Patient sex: F
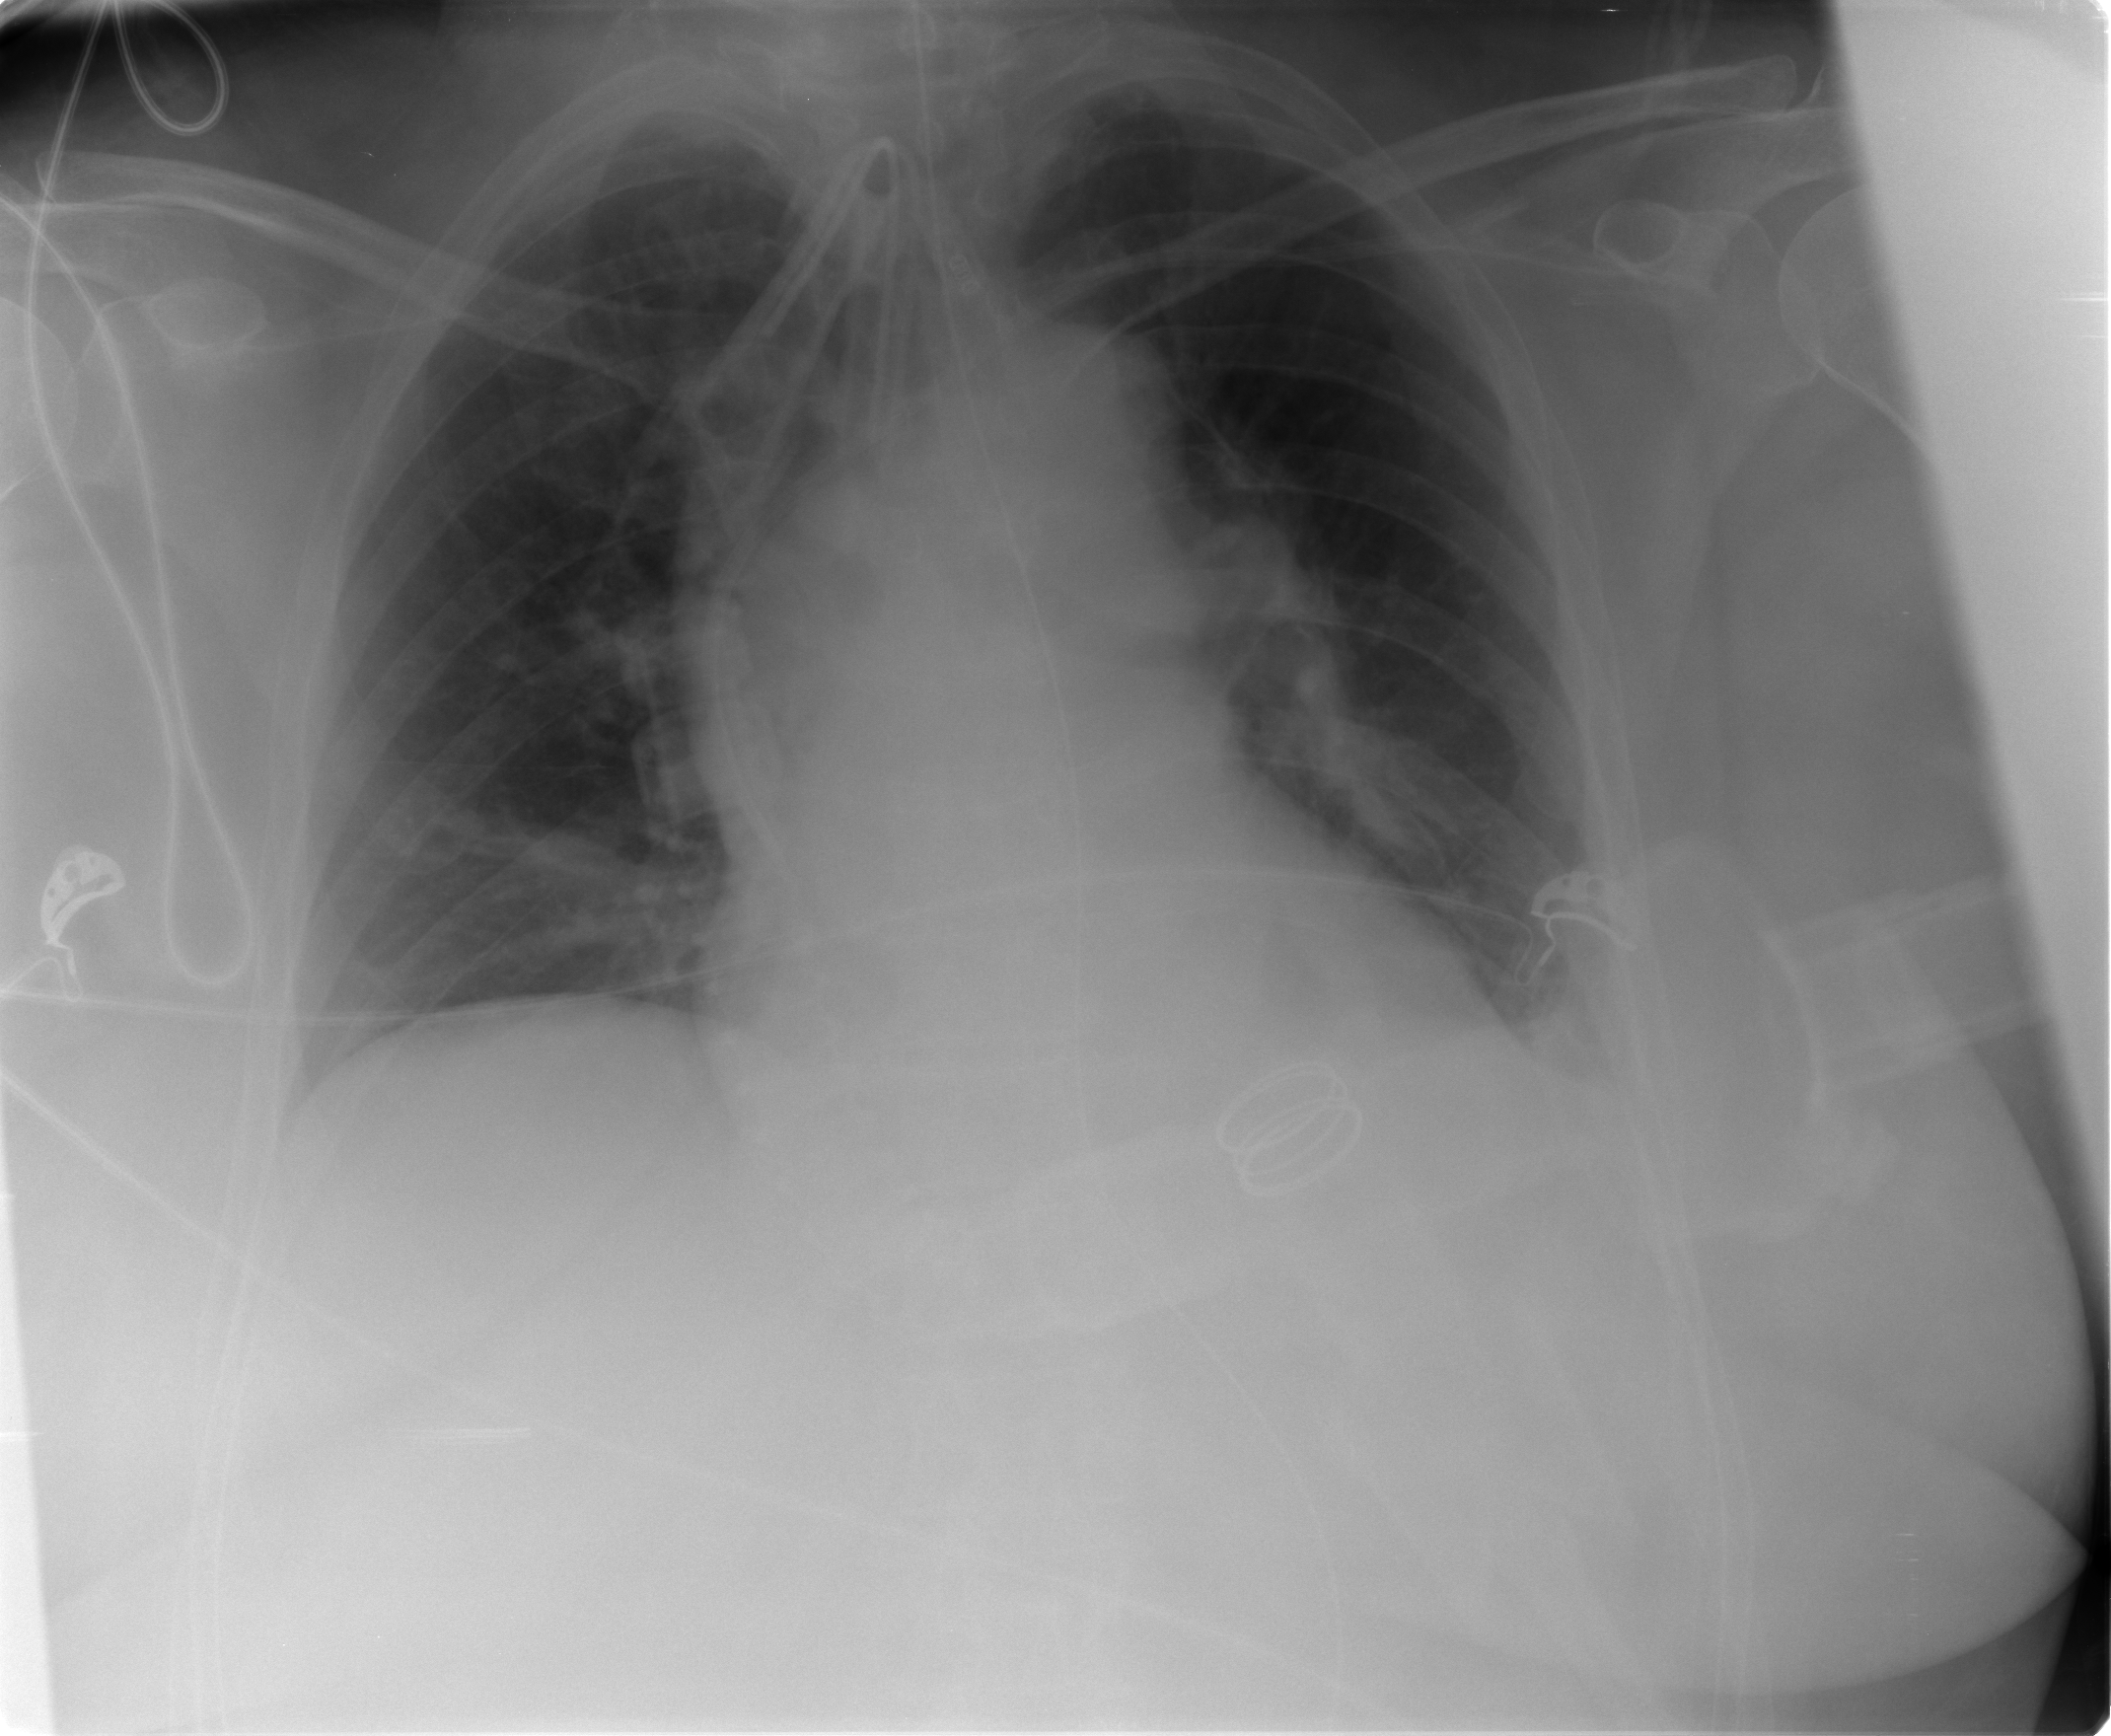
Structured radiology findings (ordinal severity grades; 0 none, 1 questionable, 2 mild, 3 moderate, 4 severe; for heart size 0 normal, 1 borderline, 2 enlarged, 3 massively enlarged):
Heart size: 2
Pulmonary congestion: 1
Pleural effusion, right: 0
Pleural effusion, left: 0
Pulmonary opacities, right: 0
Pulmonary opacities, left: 0
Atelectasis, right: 1
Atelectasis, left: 2